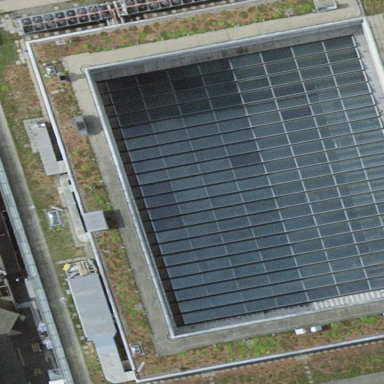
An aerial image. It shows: Building with flat glass roof.